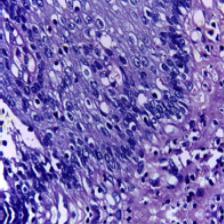
Diagnosis: Normal